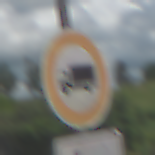
Verkehrszeichen: VerbotFuerKraftfahrzeugeUeberDreiKommaFuenfTonnen
Zusatzzeichen unten: RichtungsangabeDurchPfeile1
Umgebung: Outdoor, Nature
Tageszeit: Midday
Wetter: PartlyCloudy
Licht: Natural
Jahreszeit: NotSpecified
Kontrast: HighContrast